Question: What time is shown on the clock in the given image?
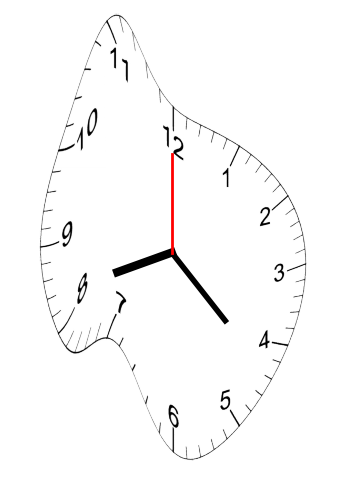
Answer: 08:22:00